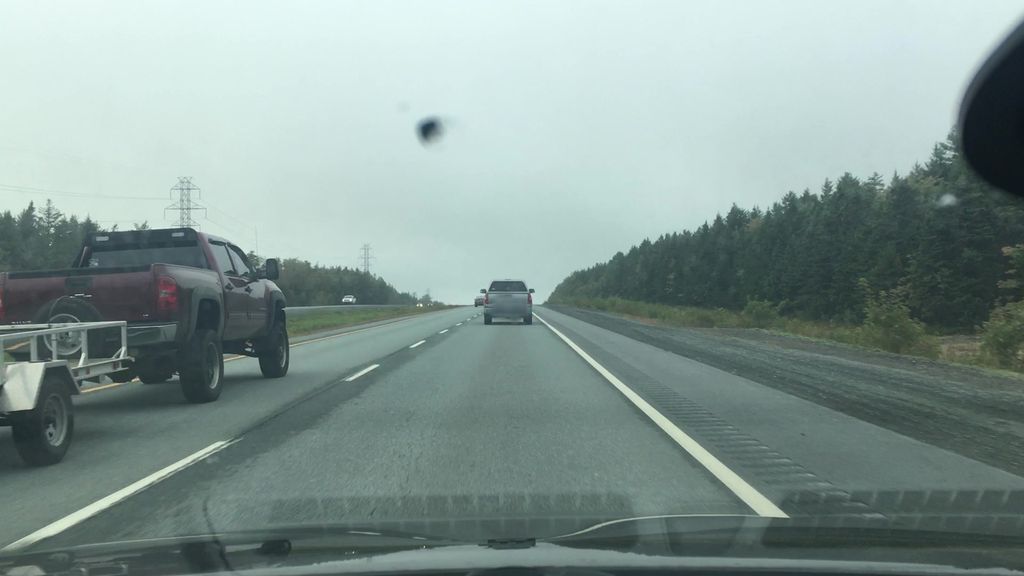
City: halifax